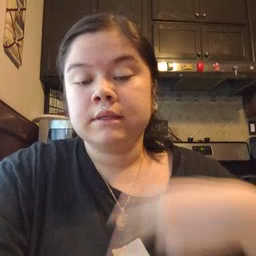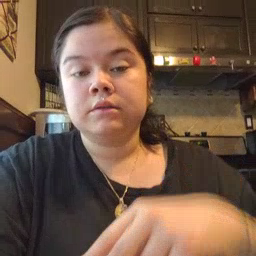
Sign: dance